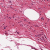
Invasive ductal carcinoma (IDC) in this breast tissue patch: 0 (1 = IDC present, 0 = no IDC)